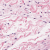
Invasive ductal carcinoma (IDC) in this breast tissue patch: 0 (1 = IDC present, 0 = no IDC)